Field crop: maize
Growth stage: 2
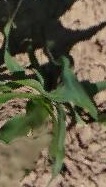
Species: maize